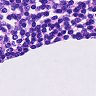
Metastatic tissue present: no